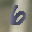
Label: 6